Interaction volume radius: 5 \u00c5
Interaction volume height: 20 \u00c5
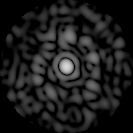
Disorder parameter: 0.7493